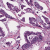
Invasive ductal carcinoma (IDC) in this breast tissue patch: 1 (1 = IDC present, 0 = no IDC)